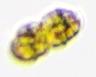
Label: Margalefidinium